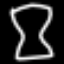
Label: hourglass